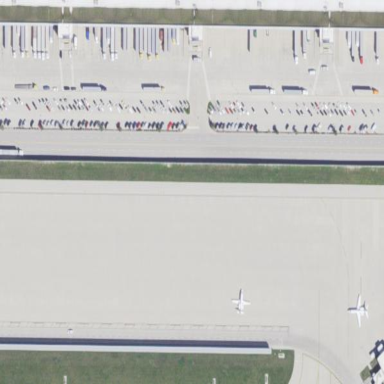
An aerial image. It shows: Apron at the airport.